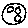
Label: moon